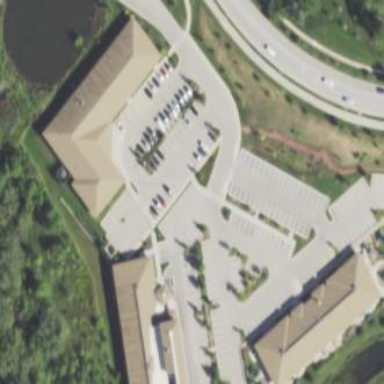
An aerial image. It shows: Clinic providing healthcare services.